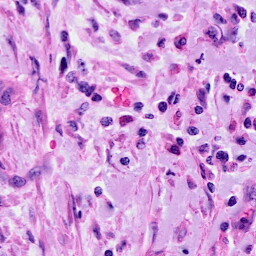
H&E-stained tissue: Cervix